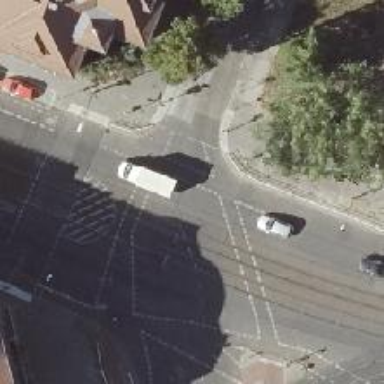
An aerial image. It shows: Tram level crossing on the railway.